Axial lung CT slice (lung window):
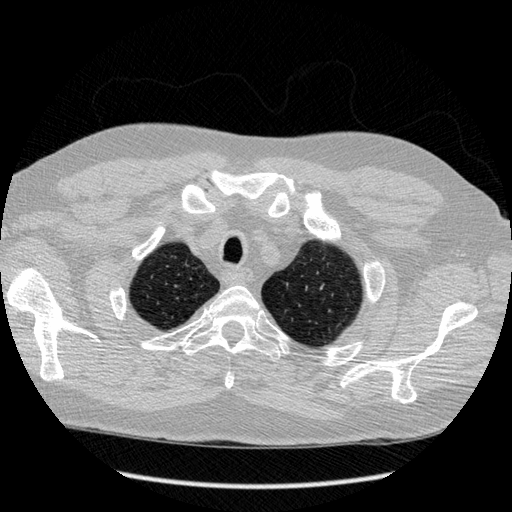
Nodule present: no